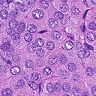
Metastatic tissue present: yes